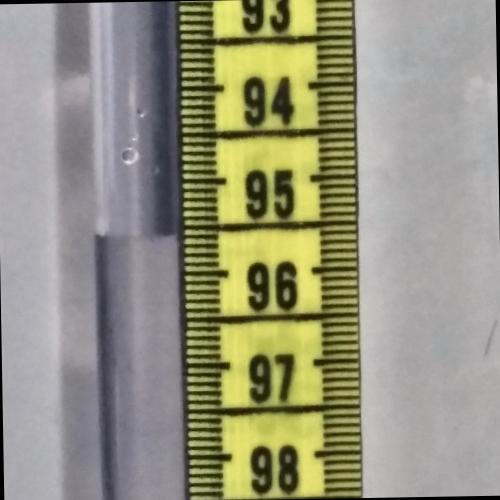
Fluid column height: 95.6 cm